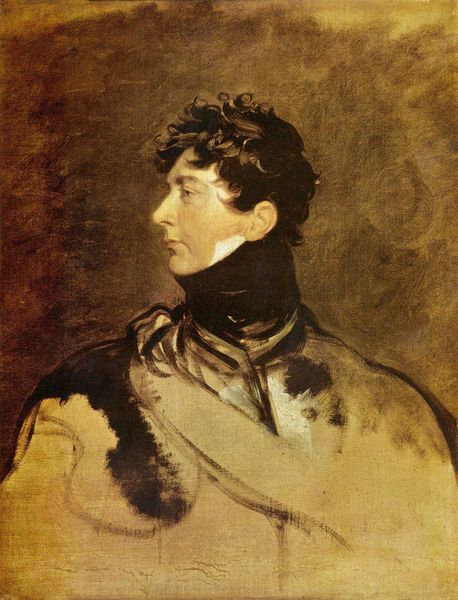
Titel: Porträt Georgs IV. als Prinzregent
Künstler: Thomas Lawrence
Standort: London
Institution: National Portrait Gallery
Schlagwörter: dunkel, gemälde, held, kopf, körper, mann, schatten, umhang, weiß, aquarell, gelb, ocker, braun, brust, frankreich, frisur, grau, haar, hell, hintergrund, licht, mund, nase, ohr, orange, profil, schwarz, skizze, stirn, zeichnung, blick, rot, schal, beige, malerei, hemd, jacke, jung, augen, gesicht, inkarnat, kragen, pelz, bildnis, hals, portrait, porträt, schauen, öl, auge, fransen, gold, haare, mantel, reich, adel, klassizismus, kinn, lippen, locken, rosa, schulter, schultern, schärpe, adlig, studie, warm, linien, weis, französisch, ölgemälde, kaiser, könig, reflexe, ernst, brauen, glanz, halstuch, augenbraue, revers, geschlossen, striche, bruan, links, linie, kontur, acryl, uniform, soldat, strich, hell-dunkel, napoleon, manschette, scherpe, stehkragen, herrscher, entwurf, pinsel, unvollendet, gestus, brauntöne, rotbraun, dandy, tonig, ölskizze, kühl, kastanie, empire, unfertig, waldmüller, vorzeichnung, prfil, bartlos, braunhaarig, andeutung, angedeutet, cäser, hinsehen, profilbildnis, profilporträt, malprozess, nonfinito, napolion, phr, kastanienbraun, gauche, aqharell, +profil, halskrageb, hgemälde